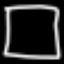
Label: square